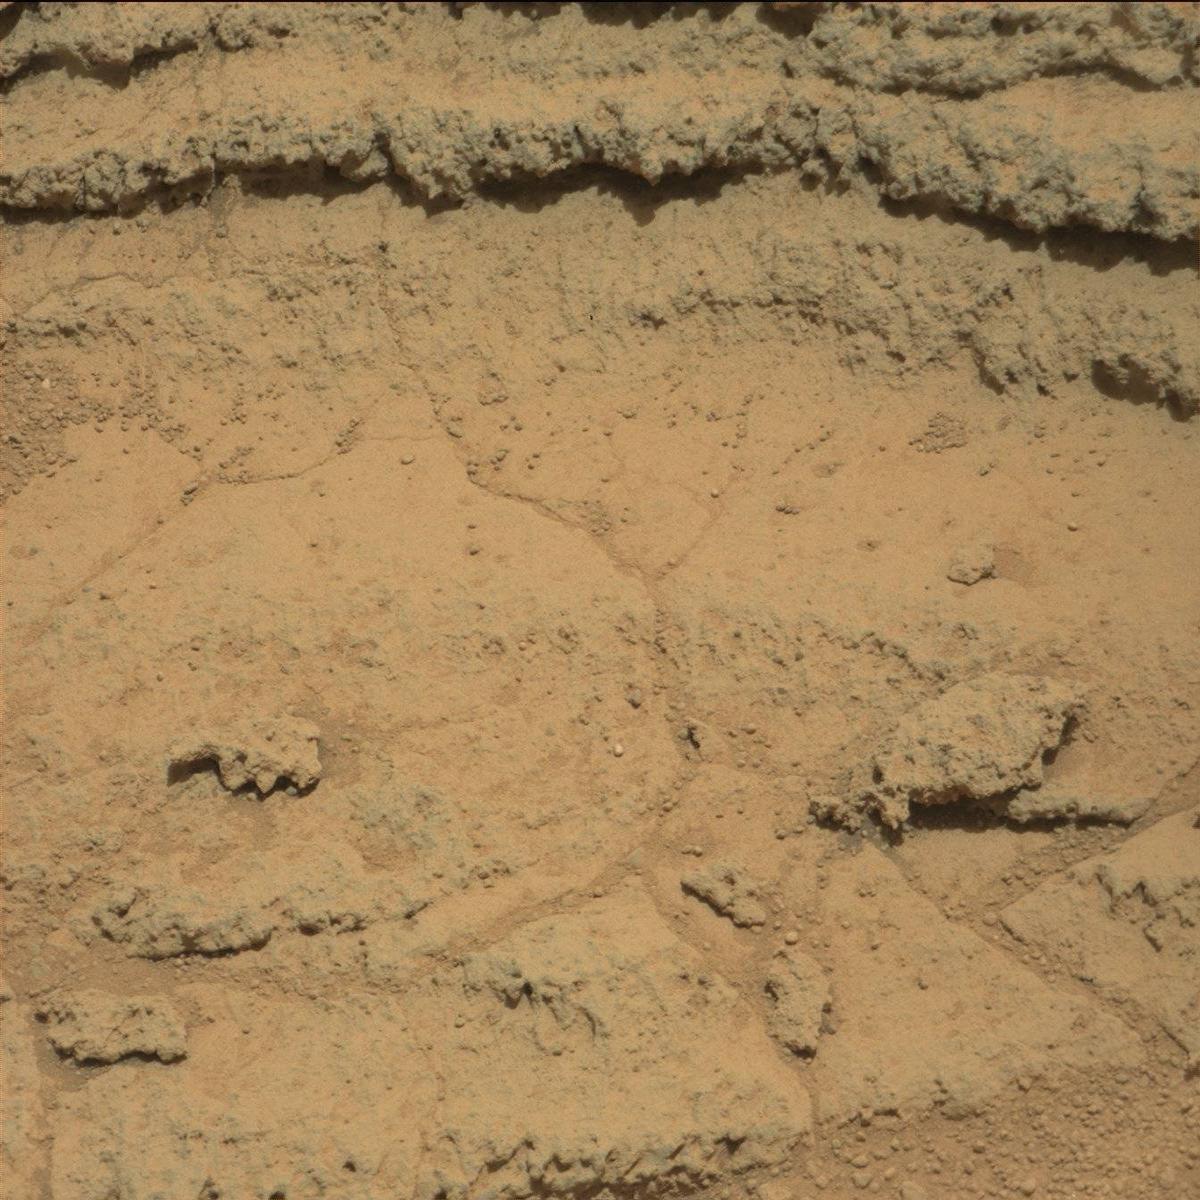
Terrain classes present: Bedrock, Sand / Soil